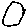
Label: circle